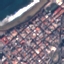
Land use / land cover class: Residential